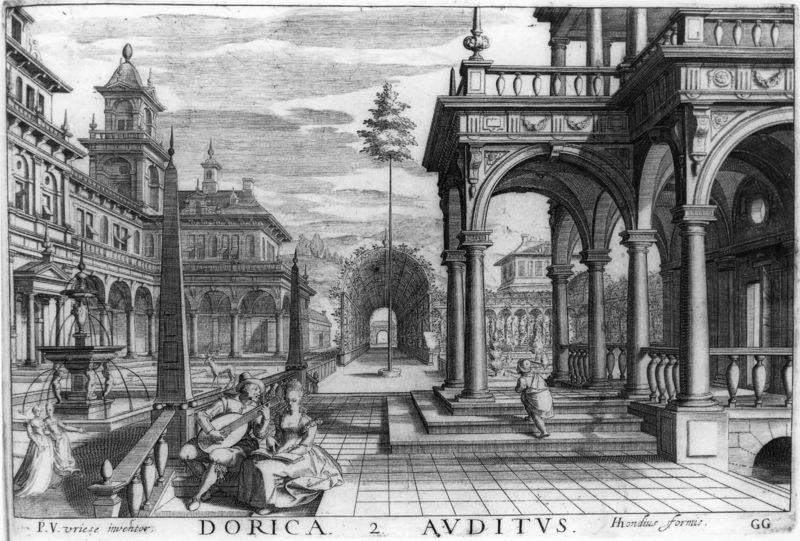
Titel: Buch der Architektur, Terrasse eines Gebäudes mit Eingangskolonnade
Künstler: Hans Vredeman de Vries
Schlagwörter: baum, himmel, mann, frauen, menschen, sitzen, stadt, damen, fenster, frau, frisur, hut, kleid, kleider, raum, schwarz, säulen, weiss, zeichnung, gebäude, haus, architektur, stein, häuser, brücke, boden, haare, sitzend, kind, paar, gitarre, musik, musiker, renaissance, brunnen, turm, vorbau, springbrunnen, perücke, balkon, terrasse, perspektive, pflaster, türe, platz, rundbogen, treppe, treppen, spielen, lesen, durchgang, geländer, stufen, spiel, pärchen, arkade, antike, guitarre, balustrade, druck, stich, fliesen, liebespaar, portikus, konstruktion, obelisk, laute, lautenspieler, mandoline, dorisch, kupferstich, laubengang, musikant, maibaum, tonnengewölbe, latein, dorica, galanterie, m, ho, liebenspaar